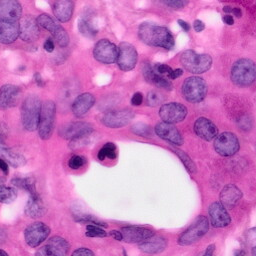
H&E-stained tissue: Pancreatic